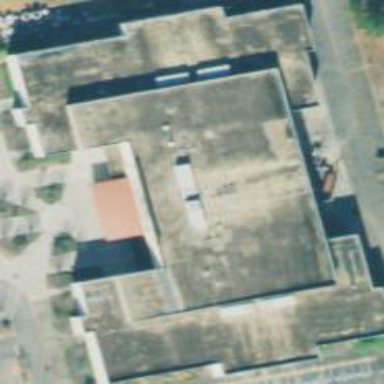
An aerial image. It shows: Cinema building.